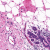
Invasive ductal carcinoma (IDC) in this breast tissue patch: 0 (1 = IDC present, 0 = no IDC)